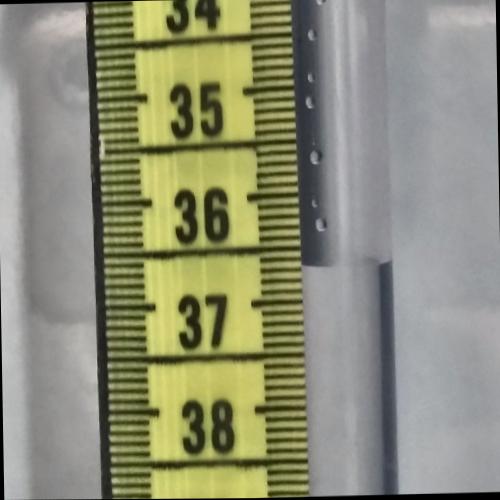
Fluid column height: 36.7 cm